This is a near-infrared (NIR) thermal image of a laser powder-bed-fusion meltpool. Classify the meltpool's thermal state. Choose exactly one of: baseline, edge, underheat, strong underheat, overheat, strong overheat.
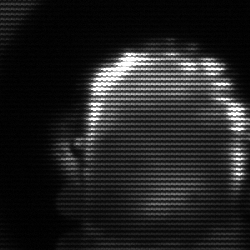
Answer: baseline